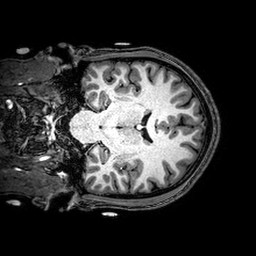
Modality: T1w
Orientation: coronal
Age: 22
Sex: male